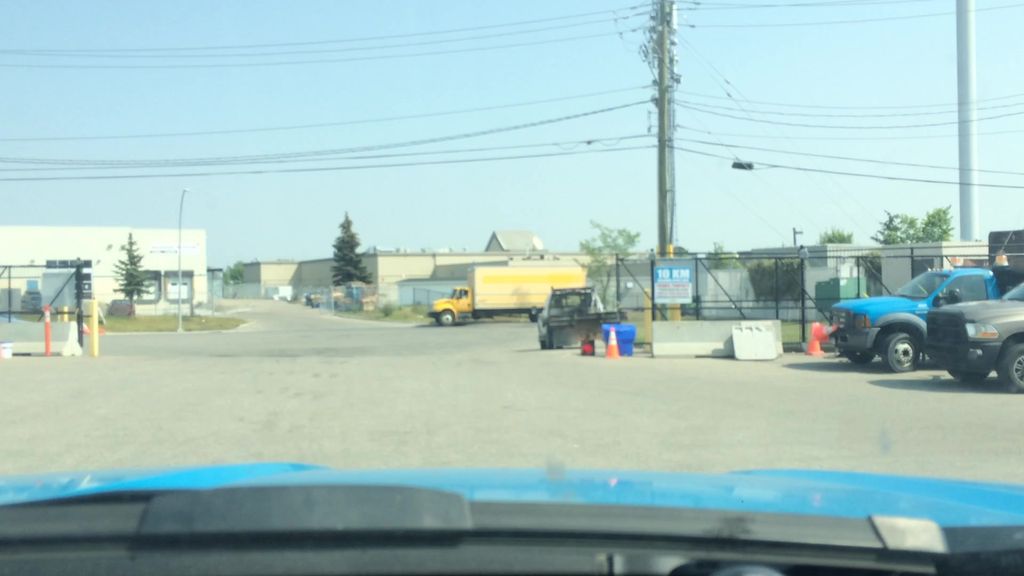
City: calgary